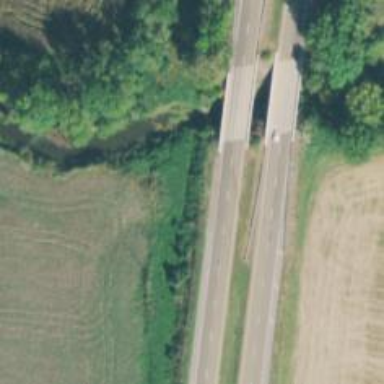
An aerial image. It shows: Trunk highway bridge with asphalt surface. It is dual carriageway.